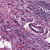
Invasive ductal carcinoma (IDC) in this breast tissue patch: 1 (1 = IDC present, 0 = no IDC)